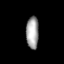
Tissue: lung
Cell type: Endothelial cells
Senescence score: 0.6108
Nuclear area (px): 400
Mean DAPI intensity: 160.682